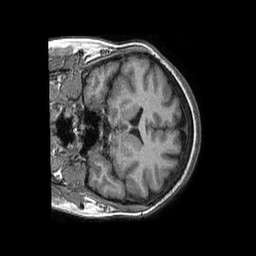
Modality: T1w
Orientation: coronal
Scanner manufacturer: philips
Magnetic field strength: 1.5 T
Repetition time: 0.007492 s
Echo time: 0.003401 s